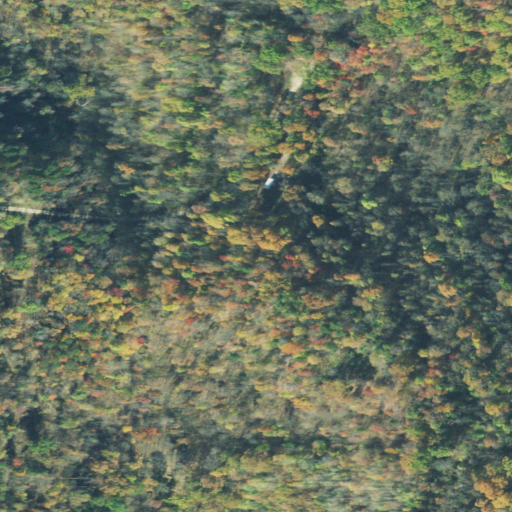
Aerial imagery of ridge(s) in Ohio named Cullen Ridge containing deciduous forest and open development